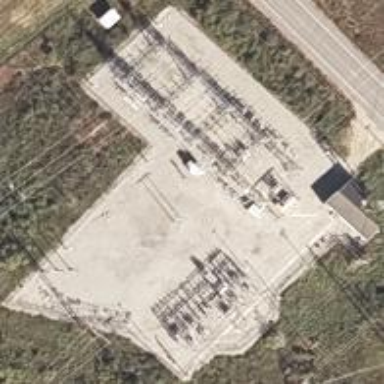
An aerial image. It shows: Distribution level power substation enclosed by chain link fence.